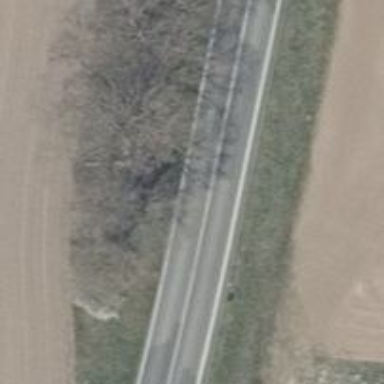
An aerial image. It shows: Asphalt road classified as primary highway.